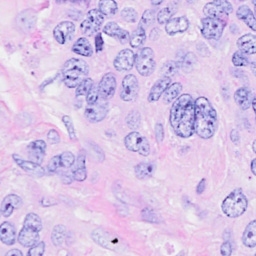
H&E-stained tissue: Breast